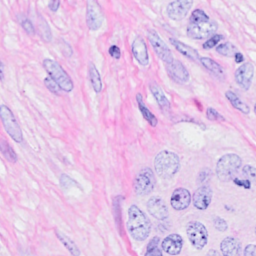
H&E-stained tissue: Breast